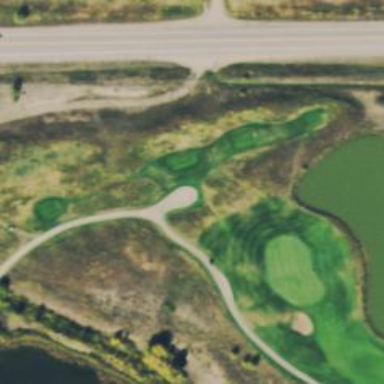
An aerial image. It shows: Well-maintained golf cart path.